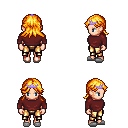
a pixel art fantasy rpg character, female body template, human, light skin, maroon long-sleeve shirt, gold greaves, light blonde loose hair, purple tiara, white slippers, four views (front, back, left, right), 2x2 character sprite sheet, small pixel art, hard edges, no anti-aliasing